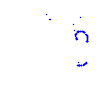
Particle: kaon